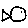
Label: fish